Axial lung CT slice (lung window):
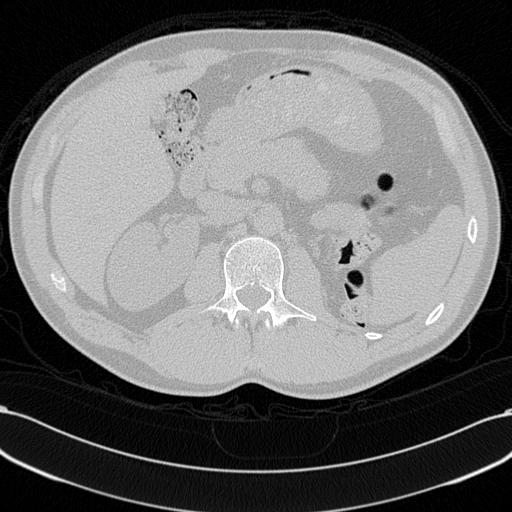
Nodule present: no